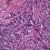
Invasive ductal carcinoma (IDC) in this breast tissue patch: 1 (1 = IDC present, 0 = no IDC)